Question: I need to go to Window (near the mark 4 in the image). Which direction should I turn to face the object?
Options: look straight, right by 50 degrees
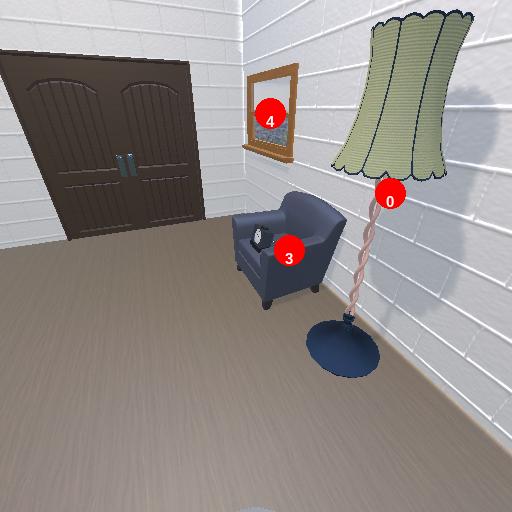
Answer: look straight